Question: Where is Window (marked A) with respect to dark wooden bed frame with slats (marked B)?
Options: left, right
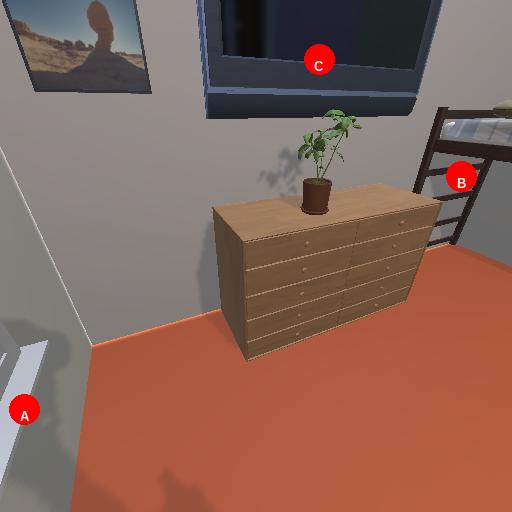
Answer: left